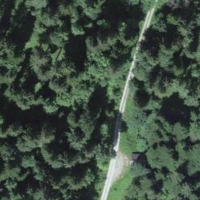
EUNIS habitat code: 43
Species observed at this site:
Tussilago farfara